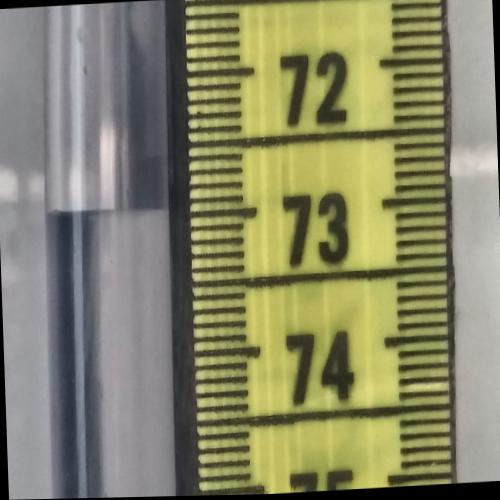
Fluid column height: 73.0 cm